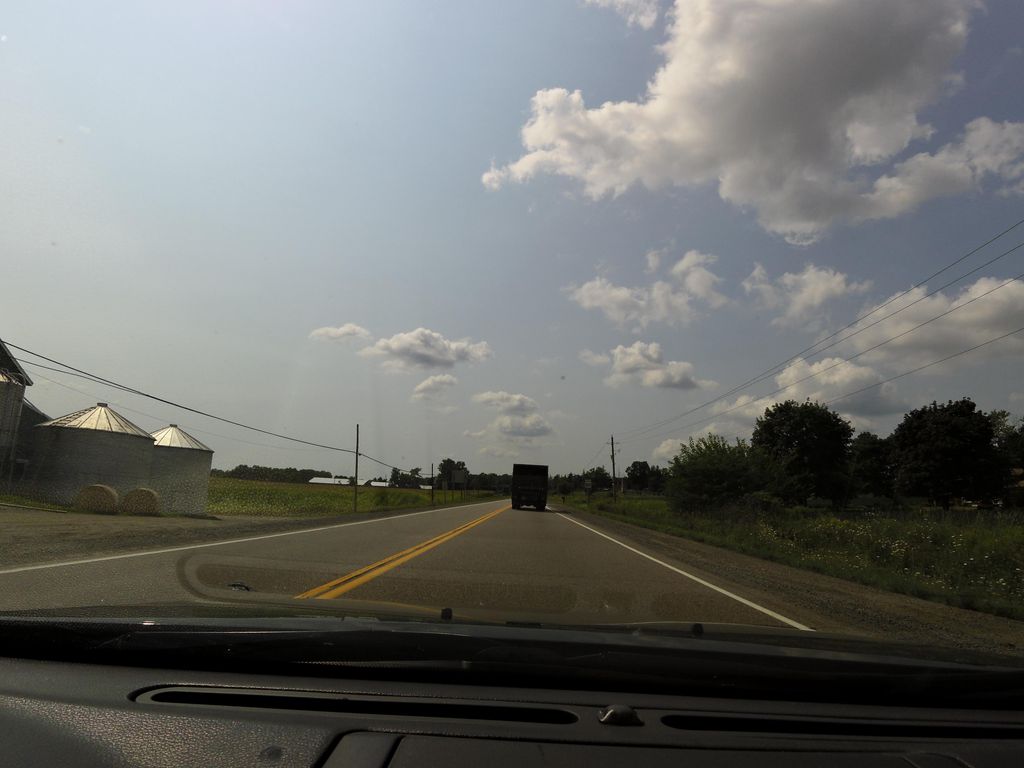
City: hamilton